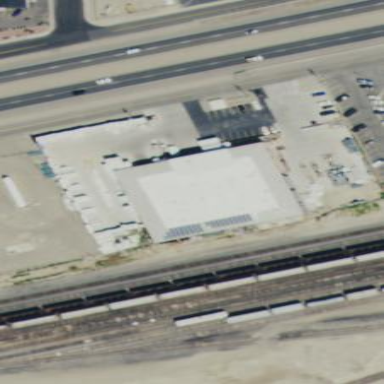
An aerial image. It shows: Industrial building.